Field crop: maize
Growth stage: 2
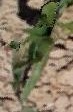
Species: maize